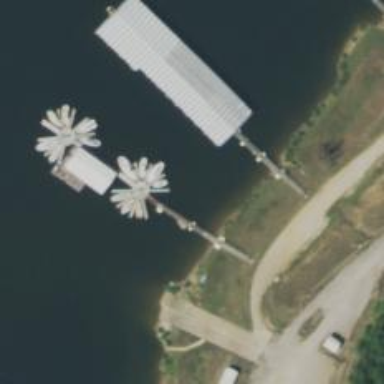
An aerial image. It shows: Man-made pier.